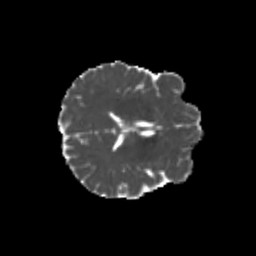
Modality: MD
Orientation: axial
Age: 20
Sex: male
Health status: healthy
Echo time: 0.074 s